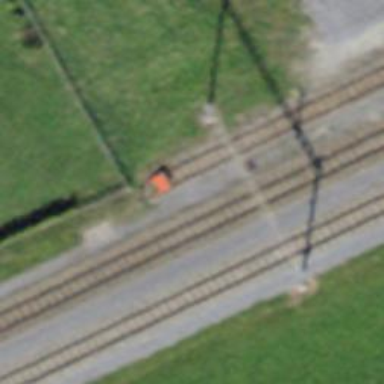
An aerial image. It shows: Railway buffer stop.